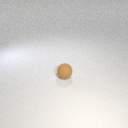
small brown rubber sphere